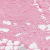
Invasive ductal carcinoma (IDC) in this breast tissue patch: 0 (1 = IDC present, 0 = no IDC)